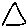
Label: triangle